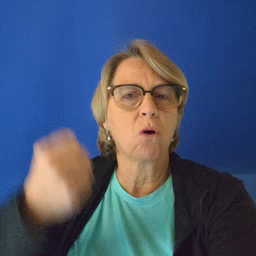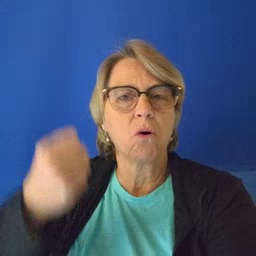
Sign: car